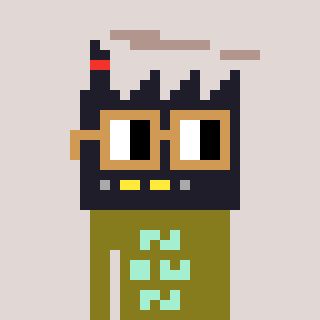
a pixel art character with square brown glasses, a factory-shaped head and a gunk-colored body on a warm background